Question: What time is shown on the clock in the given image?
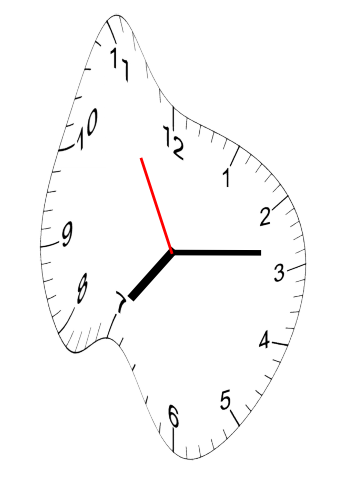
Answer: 07:13:55